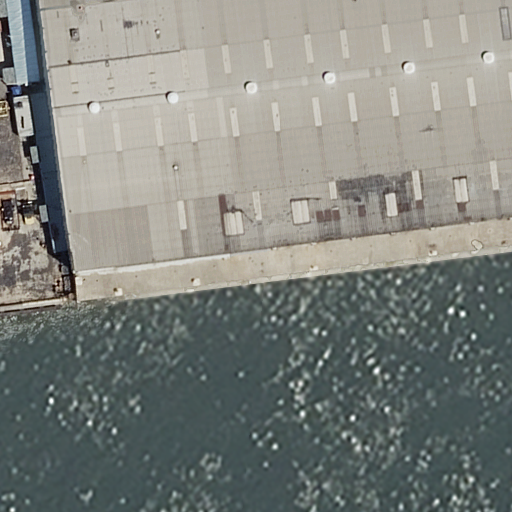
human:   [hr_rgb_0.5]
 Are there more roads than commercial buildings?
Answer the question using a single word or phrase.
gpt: yes

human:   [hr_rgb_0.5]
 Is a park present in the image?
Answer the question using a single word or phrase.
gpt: yes

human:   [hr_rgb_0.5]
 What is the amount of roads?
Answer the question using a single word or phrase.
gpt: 1

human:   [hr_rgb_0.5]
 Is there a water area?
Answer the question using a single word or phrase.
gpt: yes

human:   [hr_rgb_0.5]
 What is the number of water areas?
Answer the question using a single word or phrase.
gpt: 1

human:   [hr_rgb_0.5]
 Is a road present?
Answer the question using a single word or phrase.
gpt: yes

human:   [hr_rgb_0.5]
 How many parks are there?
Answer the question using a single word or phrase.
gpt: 1

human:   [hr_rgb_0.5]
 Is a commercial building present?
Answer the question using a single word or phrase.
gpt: no

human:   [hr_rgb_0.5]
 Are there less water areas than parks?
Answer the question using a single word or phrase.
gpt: no

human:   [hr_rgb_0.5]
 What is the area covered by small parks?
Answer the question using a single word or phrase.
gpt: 0m2

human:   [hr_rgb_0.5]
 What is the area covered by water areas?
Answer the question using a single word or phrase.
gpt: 4897m2

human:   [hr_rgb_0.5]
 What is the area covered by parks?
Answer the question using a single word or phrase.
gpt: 4313m2

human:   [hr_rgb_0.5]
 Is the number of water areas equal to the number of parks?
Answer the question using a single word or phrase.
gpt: yes

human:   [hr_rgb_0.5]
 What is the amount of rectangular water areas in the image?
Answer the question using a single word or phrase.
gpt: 1

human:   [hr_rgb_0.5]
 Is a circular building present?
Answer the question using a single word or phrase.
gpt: no

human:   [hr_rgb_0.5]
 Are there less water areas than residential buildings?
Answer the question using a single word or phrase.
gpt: no

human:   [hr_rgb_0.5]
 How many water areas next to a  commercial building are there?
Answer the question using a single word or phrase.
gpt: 0

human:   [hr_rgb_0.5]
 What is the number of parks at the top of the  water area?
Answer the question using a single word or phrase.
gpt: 1

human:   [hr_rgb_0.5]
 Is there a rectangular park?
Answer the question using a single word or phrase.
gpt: yes

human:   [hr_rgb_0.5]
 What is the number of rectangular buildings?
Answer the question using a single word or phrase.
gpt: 0

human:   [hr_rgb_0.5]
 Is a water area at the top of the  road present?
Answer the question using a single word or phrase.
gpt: no

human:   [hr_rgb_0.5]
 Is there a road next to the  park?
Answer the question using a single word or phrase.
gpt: yes

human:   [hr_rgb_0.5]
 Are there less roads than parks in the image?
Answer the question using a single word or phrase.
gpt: no

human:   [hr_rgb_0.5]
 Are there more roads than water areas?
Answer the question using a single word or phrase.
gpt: no

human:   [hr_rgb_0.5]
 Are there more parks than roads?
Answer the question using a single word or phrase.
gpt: no

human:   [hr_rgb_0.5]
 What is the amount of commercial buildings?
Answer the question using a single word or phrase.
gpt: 0

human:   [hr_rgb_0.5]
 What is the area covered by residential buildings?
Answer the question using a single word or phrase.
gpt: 0m2

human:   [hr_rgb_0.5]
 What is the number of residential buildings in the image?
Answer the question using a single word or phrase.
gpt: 0

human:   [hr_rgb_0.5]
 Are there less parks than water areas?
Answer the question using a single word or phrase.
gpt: no

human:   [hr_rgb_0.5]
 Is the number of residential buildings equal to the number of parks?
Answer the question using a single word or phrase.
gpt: no

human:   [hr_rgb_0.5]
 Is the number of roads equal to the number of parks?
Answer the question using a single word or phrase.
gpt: yes

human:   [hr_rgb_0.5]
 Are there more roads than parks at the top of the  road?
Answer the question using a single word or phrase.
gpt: no

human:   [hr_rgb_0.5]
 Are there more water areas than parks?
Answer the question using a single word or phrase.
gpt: no

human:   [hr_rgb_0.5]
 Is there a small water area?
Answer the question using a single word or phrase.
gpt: no

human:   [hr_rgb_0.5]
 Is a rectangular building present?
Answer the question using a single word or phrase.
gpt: no

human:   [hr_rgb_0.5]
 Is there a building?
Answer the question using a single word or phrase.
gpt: no

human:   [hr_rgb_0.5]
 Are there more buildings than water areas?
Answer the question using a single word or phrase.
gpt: no

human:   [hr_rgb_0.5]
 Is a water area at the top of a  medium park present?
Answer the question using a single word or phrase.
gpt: no

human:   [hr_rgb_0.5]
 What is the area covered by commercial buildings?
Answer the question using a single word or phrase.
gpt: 0m2

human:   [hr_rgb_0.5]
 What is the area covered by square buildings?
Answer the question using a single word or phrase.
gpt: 0m2

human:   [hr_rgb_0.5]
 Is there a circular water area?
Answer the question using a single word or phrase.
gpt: no

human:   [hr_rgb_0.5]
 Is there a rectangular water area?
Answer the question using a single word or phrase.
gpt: yes

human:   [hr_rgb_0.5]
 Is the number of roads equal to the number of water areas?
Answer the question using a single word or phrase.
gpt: yes

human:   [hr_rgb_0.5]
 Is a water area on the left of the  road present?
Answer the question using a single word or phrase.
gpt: no

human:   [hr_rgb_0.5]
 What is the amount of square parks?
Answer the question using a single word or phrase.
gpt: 0

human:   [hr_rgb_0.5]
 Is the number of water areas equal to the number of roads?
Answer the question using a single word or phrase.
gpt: yes

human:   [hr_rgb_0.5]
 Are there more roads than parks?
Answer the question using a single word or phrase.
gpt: no

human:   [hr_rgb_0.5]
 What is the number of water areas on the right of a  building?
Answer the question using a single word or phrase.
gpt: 0

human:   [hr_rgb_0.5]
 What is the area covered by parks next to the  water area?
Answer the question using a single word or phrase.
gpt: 4313m2

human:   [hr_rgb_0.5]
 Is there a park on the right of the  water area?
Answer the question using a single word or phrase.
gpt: yes

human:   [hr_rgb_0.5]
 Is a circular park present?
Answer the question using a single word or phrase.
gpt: no

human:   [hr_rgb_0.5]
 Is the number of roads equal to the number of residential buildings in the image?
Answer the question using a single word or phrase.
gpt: no

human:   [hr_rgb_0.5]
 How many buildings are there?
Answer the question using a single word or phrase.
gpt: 0

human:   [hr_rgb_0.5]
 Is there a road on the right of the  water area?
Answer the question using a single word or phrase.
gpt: no

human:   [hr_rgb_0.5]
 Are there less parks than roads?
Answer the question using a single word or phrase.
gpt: no

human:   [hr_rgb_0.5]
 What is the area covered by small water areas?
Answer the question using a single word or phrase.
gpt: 0m2

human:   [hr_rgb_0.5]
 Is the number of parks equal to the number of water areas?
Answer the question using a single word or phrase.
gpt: yes

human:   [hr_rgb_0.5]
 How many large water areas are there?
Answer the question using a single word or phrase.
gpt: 1

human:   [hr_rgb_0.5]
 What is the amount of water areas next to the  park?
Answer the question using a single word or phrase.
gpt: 1

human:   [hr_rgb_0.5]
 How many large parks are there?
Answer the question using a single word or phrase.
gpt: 1

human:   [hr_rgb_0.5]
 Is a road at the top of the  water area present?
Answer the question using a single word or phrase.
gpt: yes

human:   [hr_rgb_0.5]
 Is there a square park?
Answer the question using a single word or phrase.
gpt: no

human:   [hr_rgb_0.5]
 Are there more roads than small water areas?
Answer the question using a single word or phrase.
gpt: yes

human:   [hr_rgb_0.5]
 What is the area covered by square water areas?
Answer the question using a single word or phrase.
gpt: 0m2